Question: I have an simple question, how Whatsapp developers did that:

(What do we see? A normal image share from my gallery, I can share it instantly with 8 contacts from Whatsapp...)
I never saw it before,
Can I do the same in my own application? How?
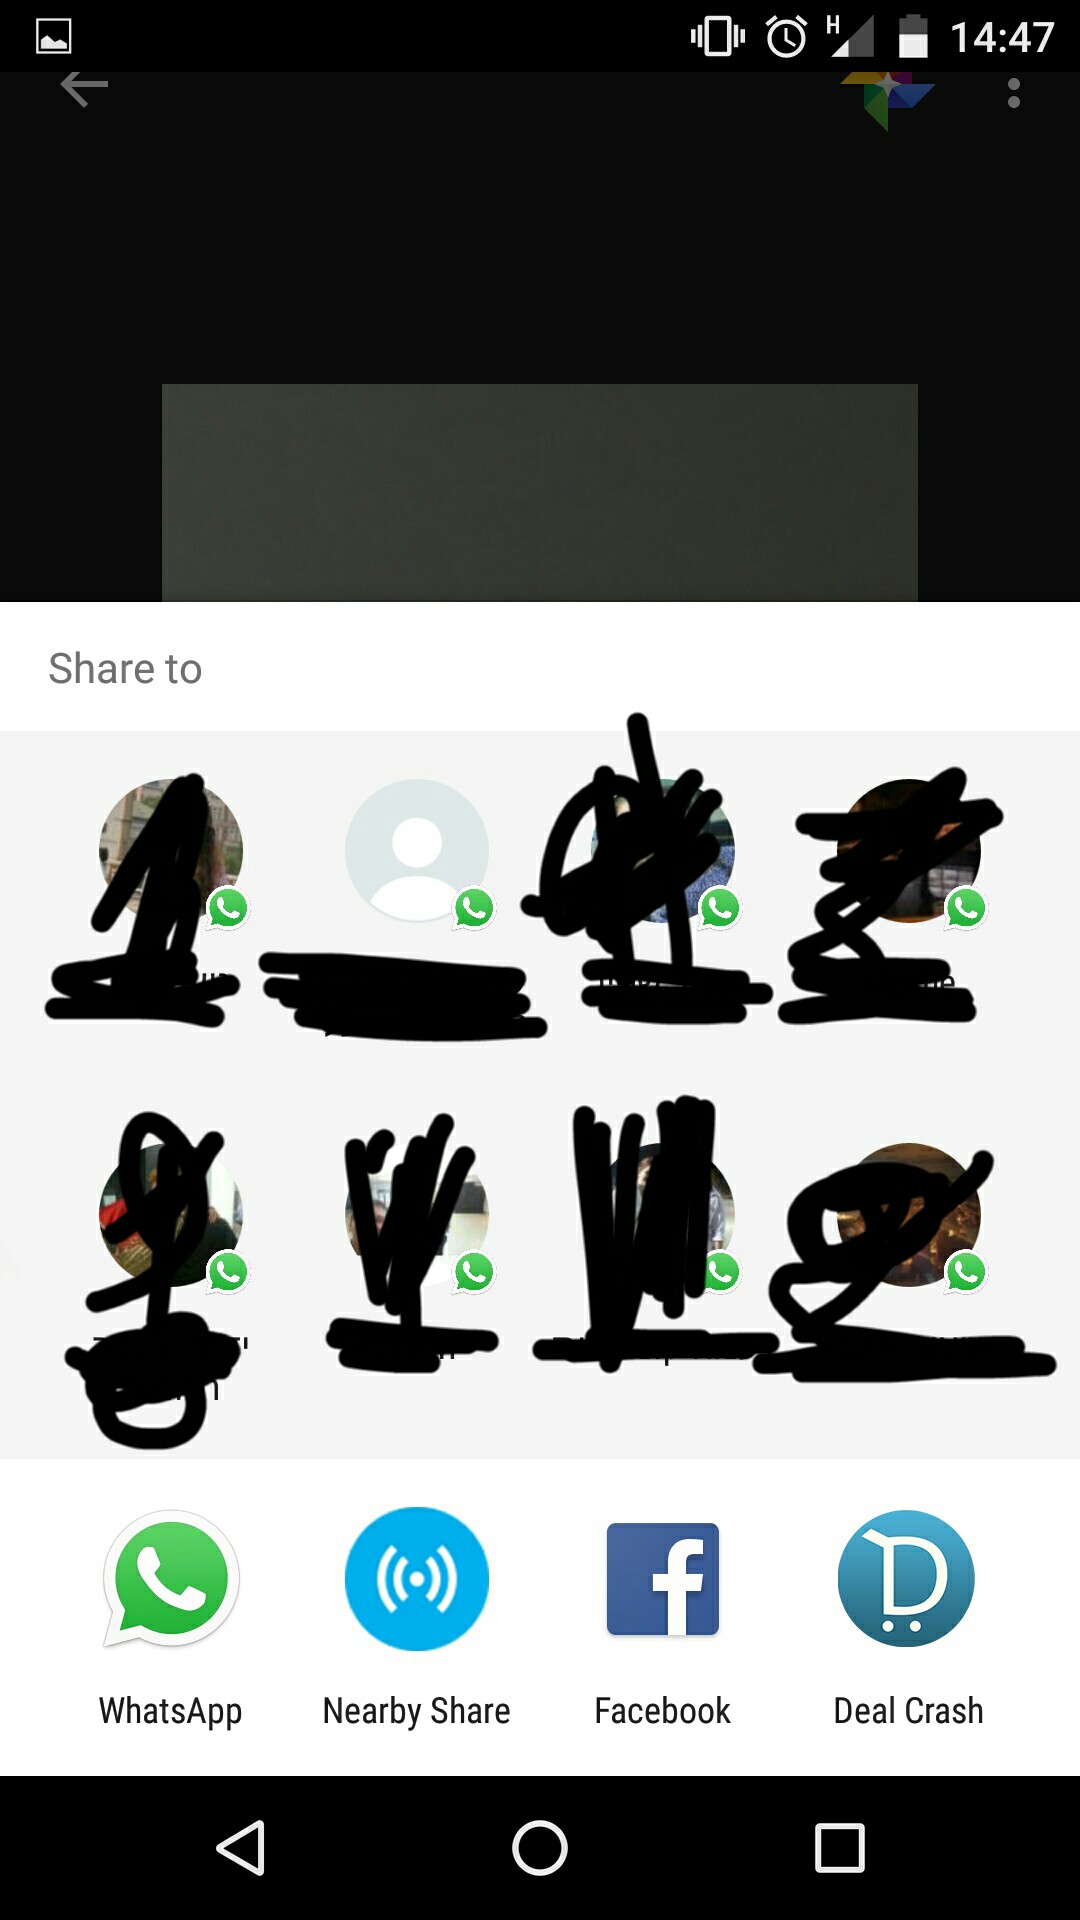
Answer: This is the feature that was <URL>.
> To enable Direct Share, apps need to implement a Service extending
<URL> and
return a list of Direct Share options.In your AndroidManifest.xml, add a meta-data tag in your Activity that
receives the Intent. Specify android:name as
android.service.chooser.chooser_target_service, and point the
android:value to the Service.